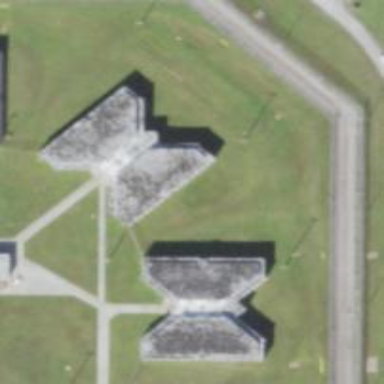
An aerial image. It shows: Prison building.